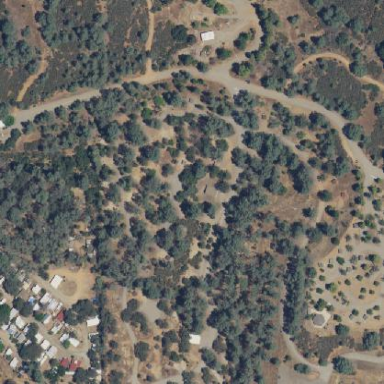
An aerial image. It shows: Campsite designated for tourism.